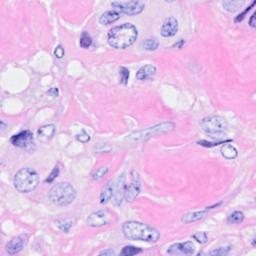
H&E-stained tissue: Breast